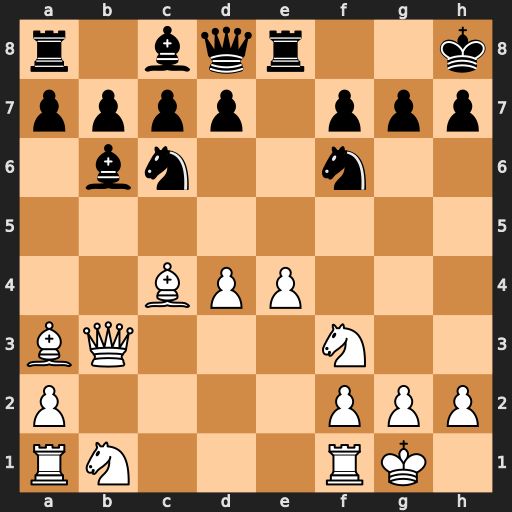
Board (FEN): r1bqr2k/pppp1ppp/1bn2n2/8/2BPP3/BQ3N2/P4PPP/RN3RK1
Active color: w
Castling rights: -
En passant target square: -
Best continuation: Ng5 Rf8 Bxf8